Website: walmart
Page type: payment
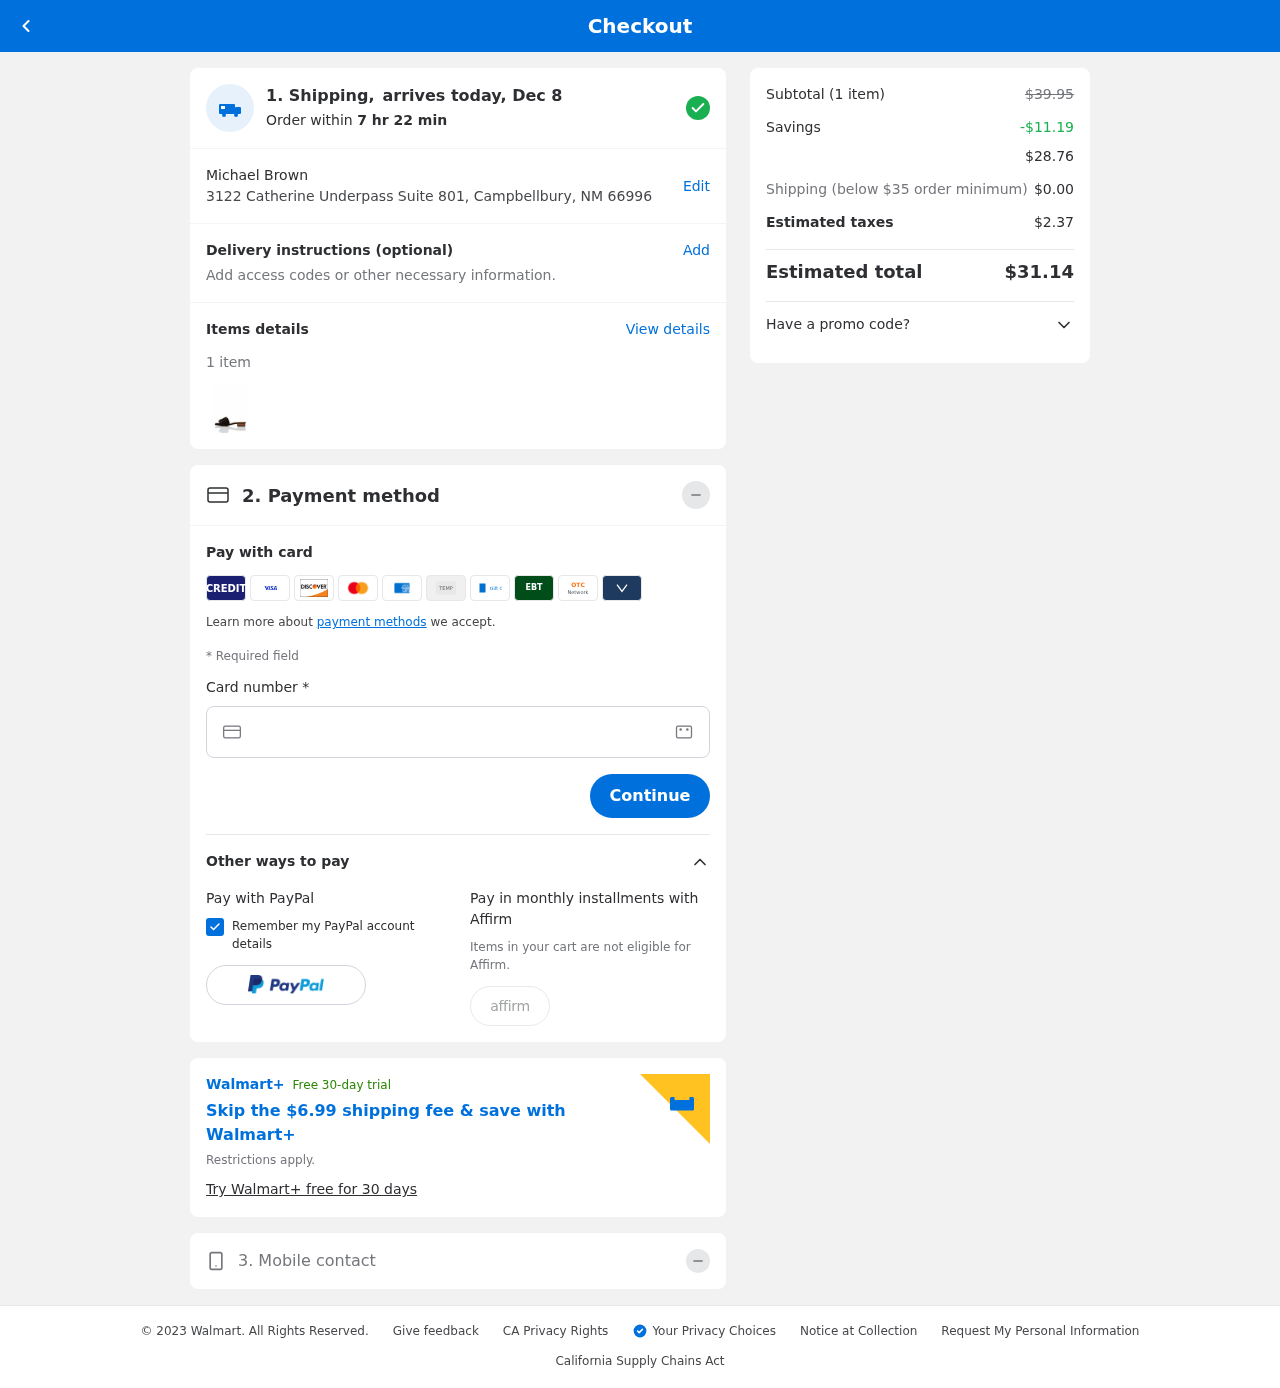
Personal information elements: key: PII_FULLNAME
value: Michael Brown
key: PII_STREET
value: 3122 Catherine Underpass Suite 801
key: PII_CITY_STATE_ZIP
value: Campbellbury, NM 66996
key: PII_CARD_NUMBER
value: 2274 5704 4185 1356
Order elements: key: ORDER_DELIVERY_DATE
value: Dec 8
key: ORDER_NUM_ITEMS
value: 1
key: ORDER_SUBTOTAL_BEFORE_SAVINGS
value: $39.95
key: ORDER_SAVINGS
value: -$11.19
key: ORDER_SUBTOTAL
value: $28.76
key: ORDER_SHIPPING_COST
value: $0.00
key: ORDER_TAX
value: $2.37
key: ORDER_TOTAL
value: $31.14